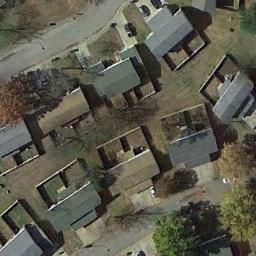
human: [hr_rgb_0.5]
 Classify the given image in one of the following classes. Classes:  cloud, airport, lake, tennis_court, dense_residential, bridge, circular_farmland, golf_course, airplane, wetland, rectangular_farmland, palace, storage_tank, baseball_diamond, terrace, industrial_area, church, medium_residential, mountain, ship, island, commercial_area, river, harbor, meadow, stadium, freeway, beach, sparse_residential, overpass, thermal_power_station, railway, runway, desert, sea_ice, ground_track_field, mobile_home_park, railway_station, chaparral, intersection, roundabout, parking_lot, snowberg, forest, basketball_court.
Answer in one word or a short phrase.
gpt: medium_residential